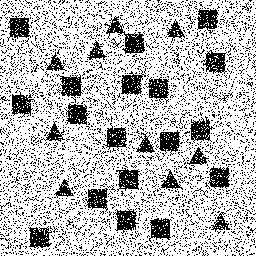
Squares: 18
Triangles: 10
Stars: 0
Total shapes: 28